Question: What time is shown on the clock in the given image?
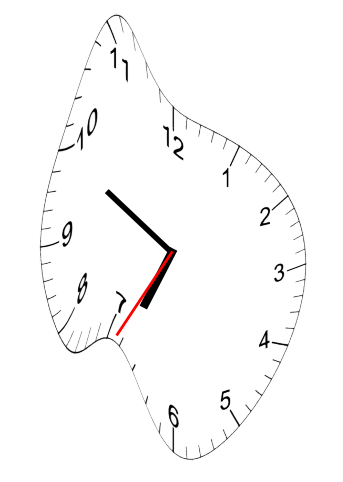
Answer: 06:49:35